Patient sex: F
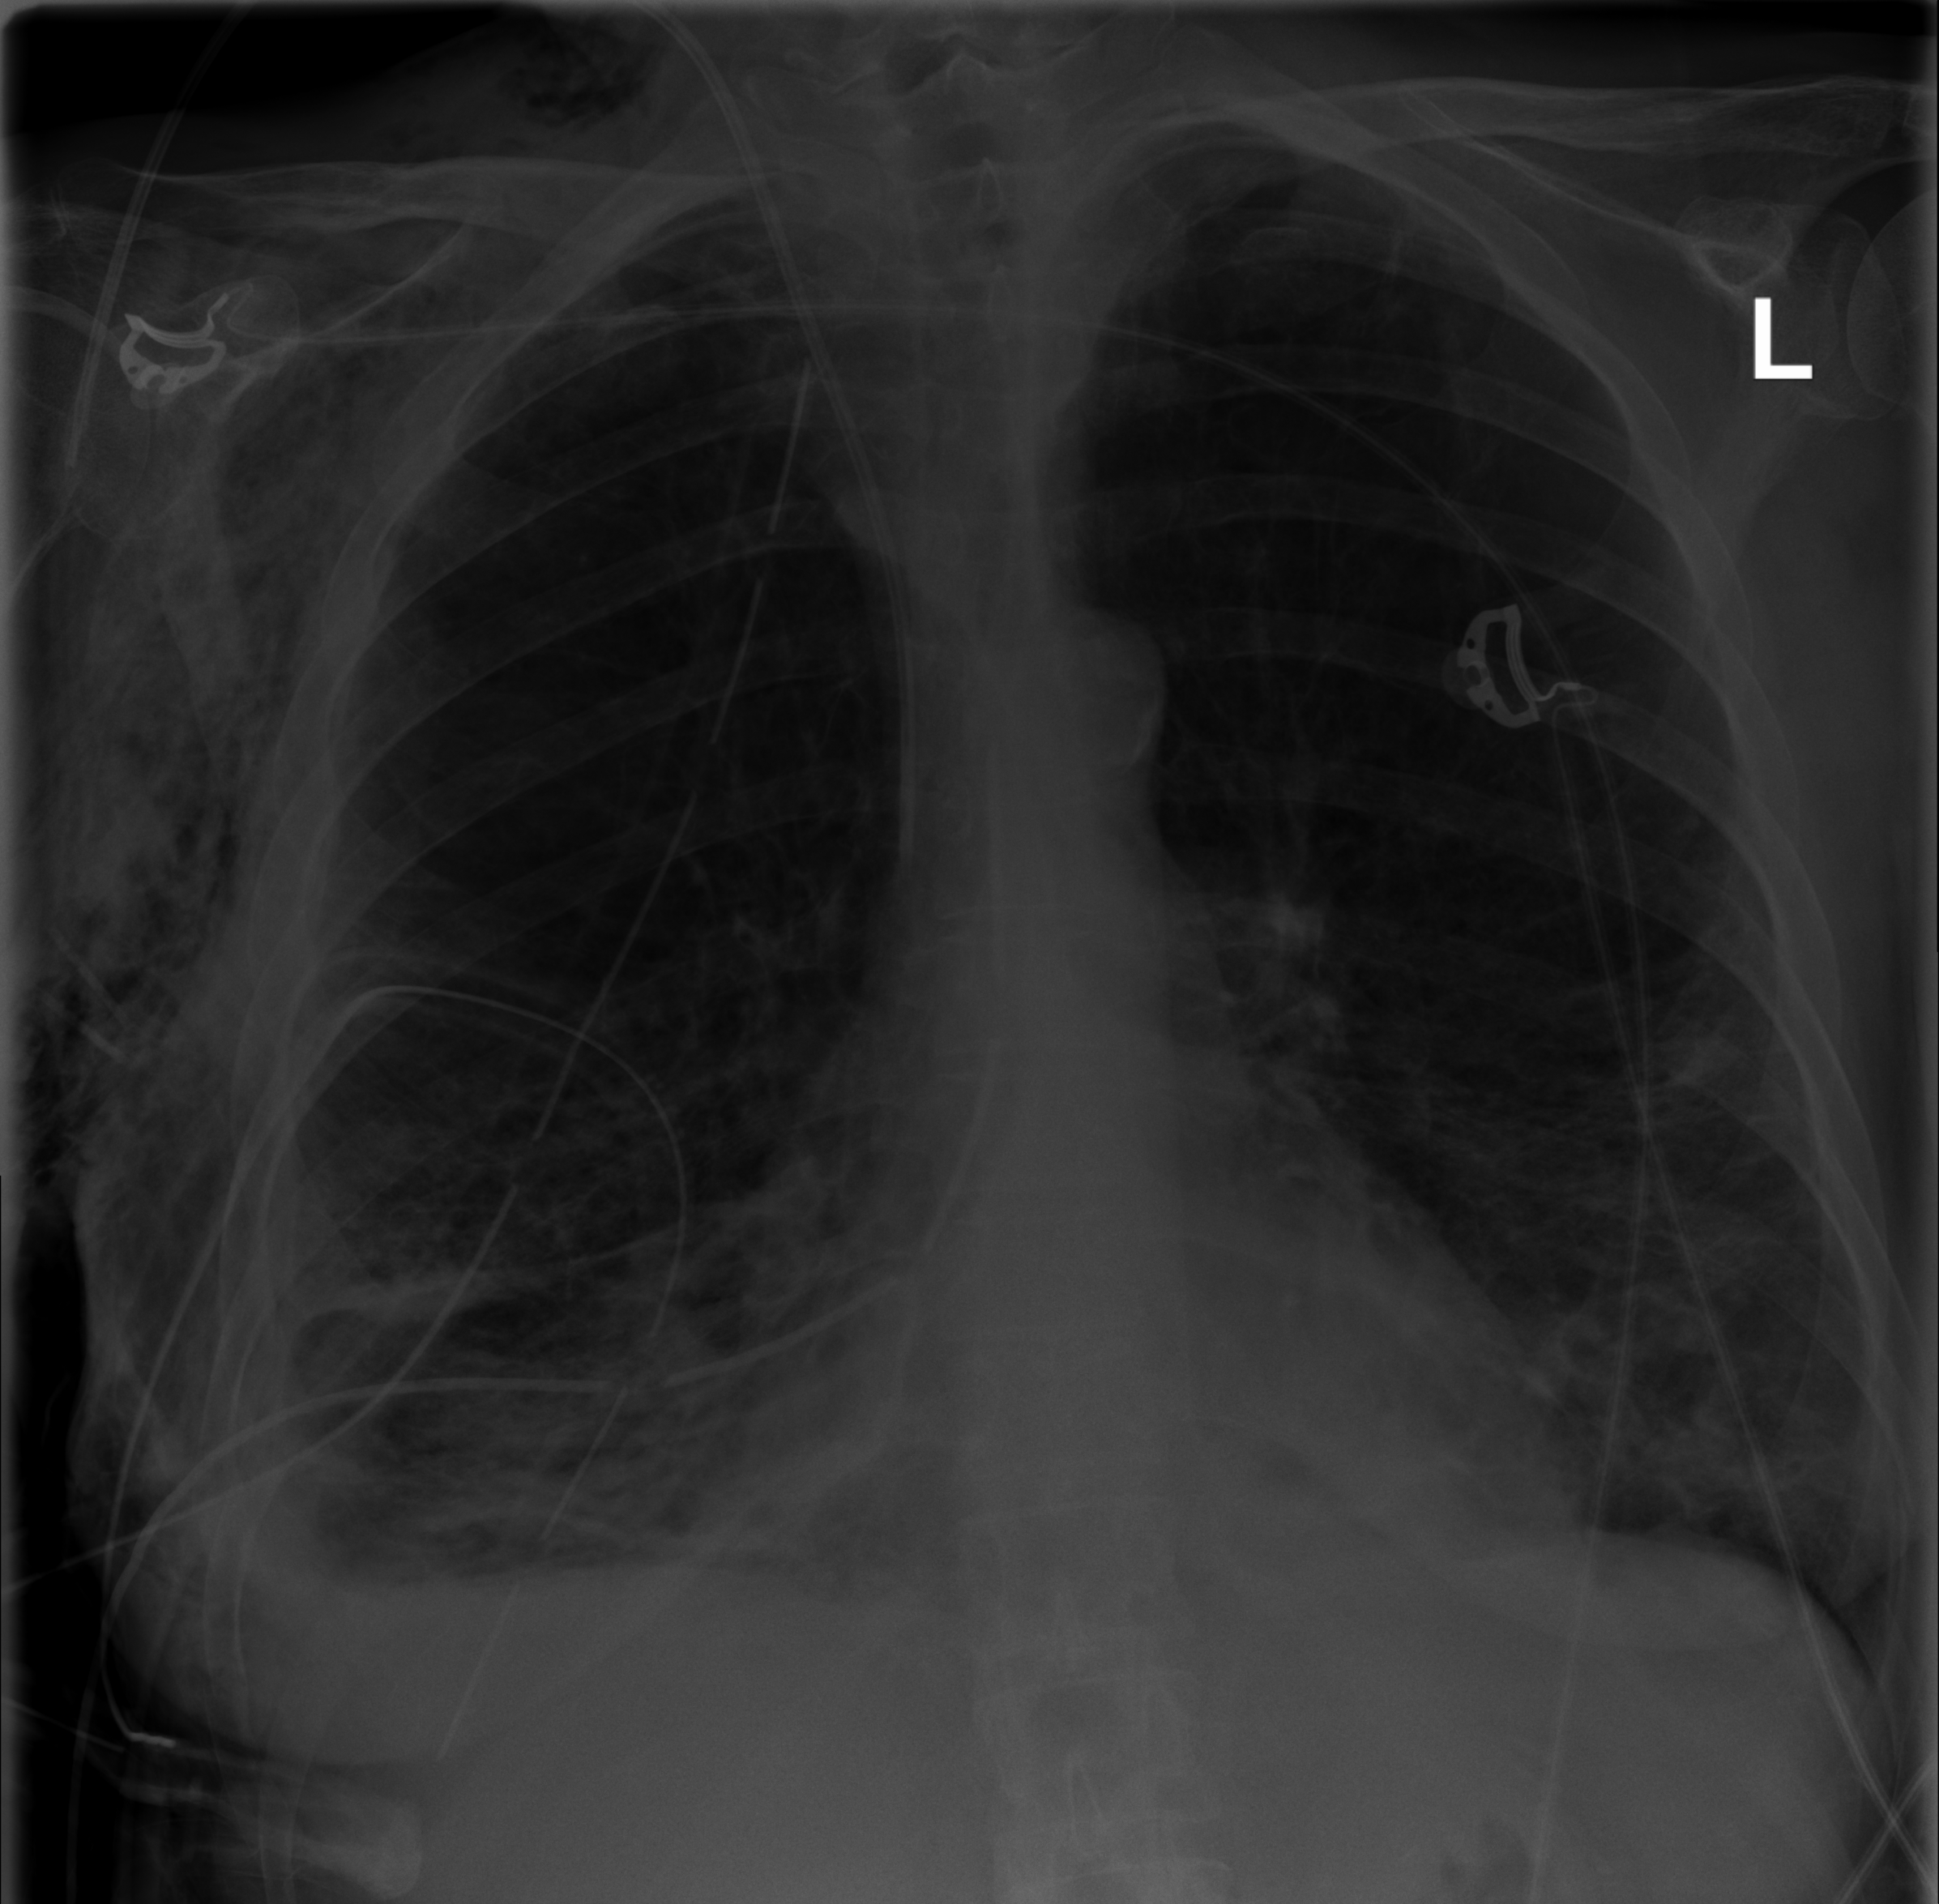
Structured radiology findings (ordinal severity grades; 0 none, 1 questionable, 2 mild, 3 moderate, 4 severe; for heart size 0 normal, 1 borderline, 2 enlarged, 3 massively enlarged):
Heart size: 0
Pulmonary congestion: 0
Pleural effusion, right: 2
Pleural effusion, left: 0
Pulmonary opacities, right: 2
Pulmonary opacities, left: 2
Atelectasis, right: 3
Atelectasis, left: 2